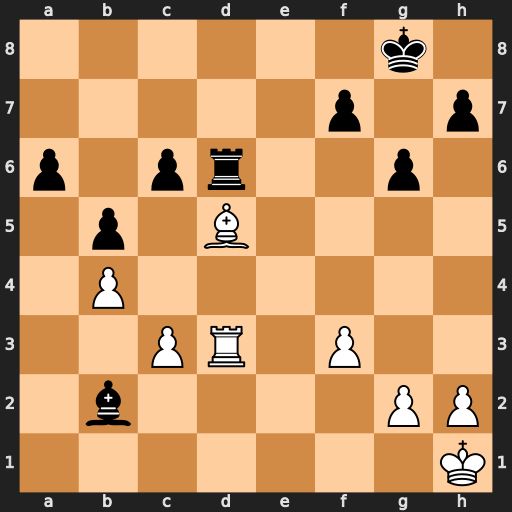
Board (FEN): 6k1/5p1p/p1pr2p1/1p1B4/1P6/2PR1P2/1b4PP/7K
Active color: w
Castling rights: -
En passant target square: -
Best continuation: Bxf7+ Kxf7 Rxd6